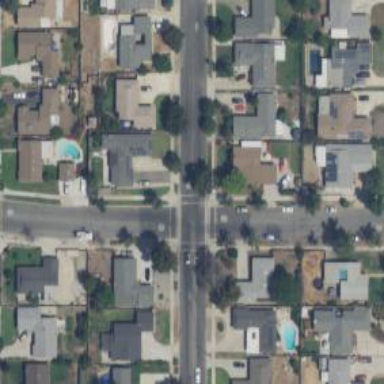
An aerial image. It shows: Residential road with asphalt surface and separate sidewalk.